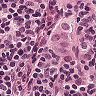
Metastatic tissue present: yes